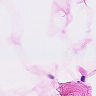
Metastatic tissue present: no